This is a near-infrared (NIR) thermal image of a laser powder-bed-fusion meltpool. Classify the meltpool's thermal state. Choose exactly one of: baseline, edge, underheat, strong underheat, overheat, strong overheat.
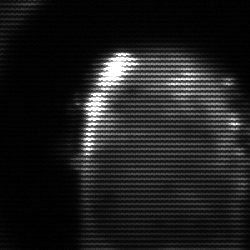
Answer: baseline